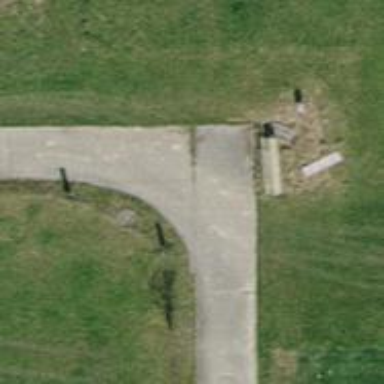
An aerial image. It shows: Concrete track with grade2 classification.